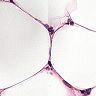
Metastatic tissue present: no